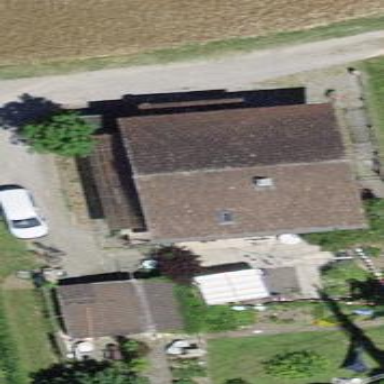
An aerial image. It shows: Simple house.